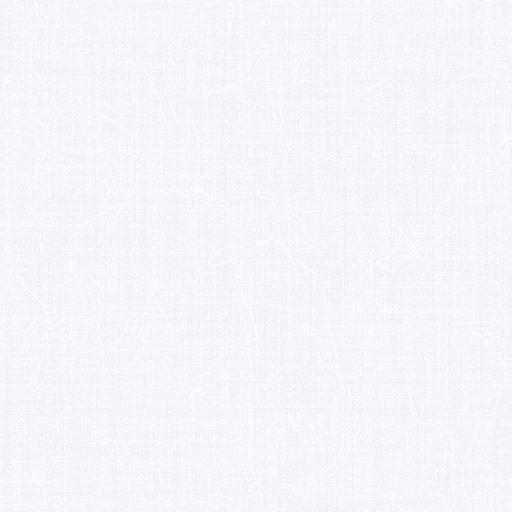
Tags: fabric pattern plain smooth tartan white